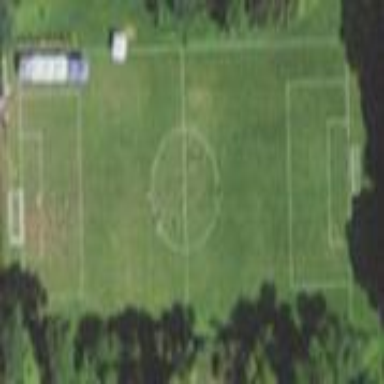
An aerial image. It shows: Soccer pitch for leisureland activities.